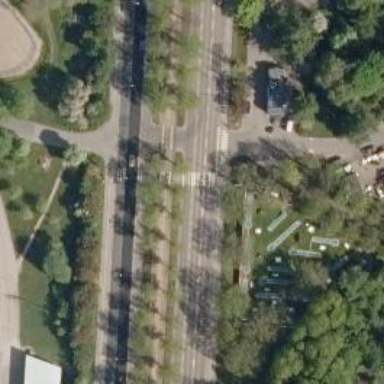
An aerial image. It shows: Footway along the road.